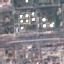
Land use / land cover: Industrial